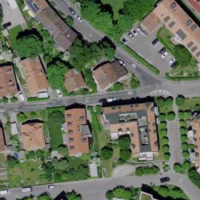
EUNIS habitat code: 55
Species observed at this site:
Corylus avellana
Tulipa sylvestris